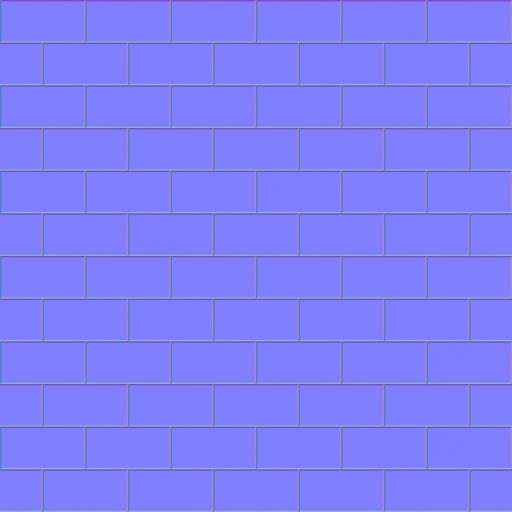
bathroom blue clean dark smooth subway tiled tiles